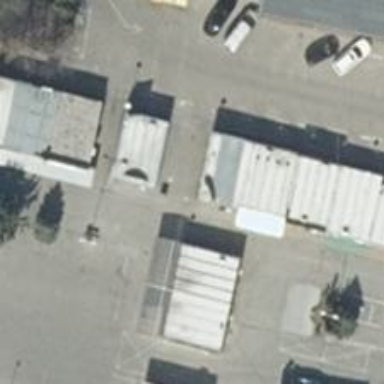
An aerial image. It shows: Clothing store.